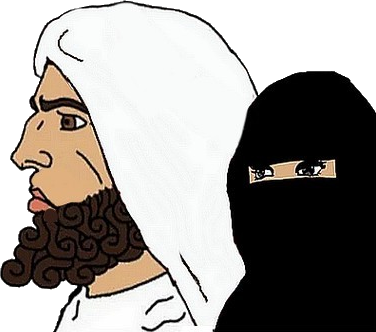
Label: 4_Yes_Chad